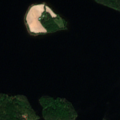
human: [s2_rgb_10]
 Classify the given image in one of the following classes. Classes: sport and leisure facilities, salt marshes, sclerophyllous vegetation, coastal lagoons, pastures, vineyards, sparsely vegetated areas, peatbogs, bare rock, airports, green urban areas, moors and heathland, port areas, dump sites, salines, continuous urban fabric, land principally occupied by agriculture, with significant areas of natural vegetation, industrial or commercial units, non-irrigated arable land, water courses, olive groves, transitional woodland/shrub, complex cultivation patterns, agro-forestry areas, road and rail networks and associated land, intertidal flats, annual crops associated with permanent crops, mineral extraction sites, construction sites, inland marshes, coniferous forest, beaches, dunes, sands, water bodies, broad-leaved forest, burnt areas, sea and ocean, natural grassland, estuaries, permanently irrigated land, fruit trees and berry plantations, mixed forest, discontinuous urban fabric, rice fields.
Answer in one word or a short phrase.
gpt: coniferous forest, mixed forest, water bodies